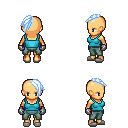
a pixel art fantasy rpg character, female body template, human, tanned skin, teal pirate shirt, teal pants, white cyan long mohawk hairstyle, metal gloves, white slippers, four views (front, back, left, right), 2x2 character sprite sheet, small pixel art, hard edges, no anti-aliasing